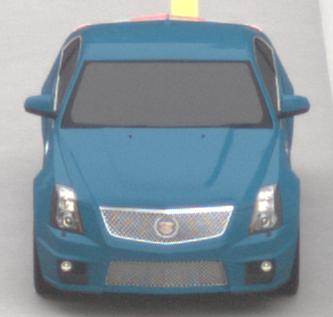
Make: Cadillac
Model: CTS-V
Detailed model: CTS-V (II) Limousine
Model produced from: 2008/11
Model produced until: 2010/12
Doors: 4
Color: blue
Road condition: dry road
Daytime: midday
Contrast: low contrast